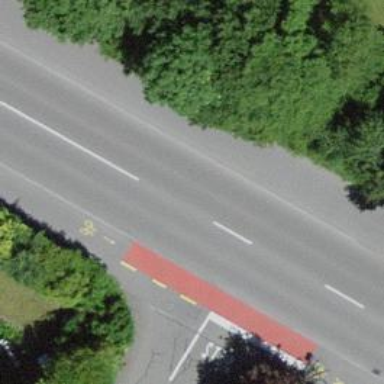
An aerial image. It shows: Primary highway with asphalt surface. It includes cycle track on both sides.